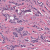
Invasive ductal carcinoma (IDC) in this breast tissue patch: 1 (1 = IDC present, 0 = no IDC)